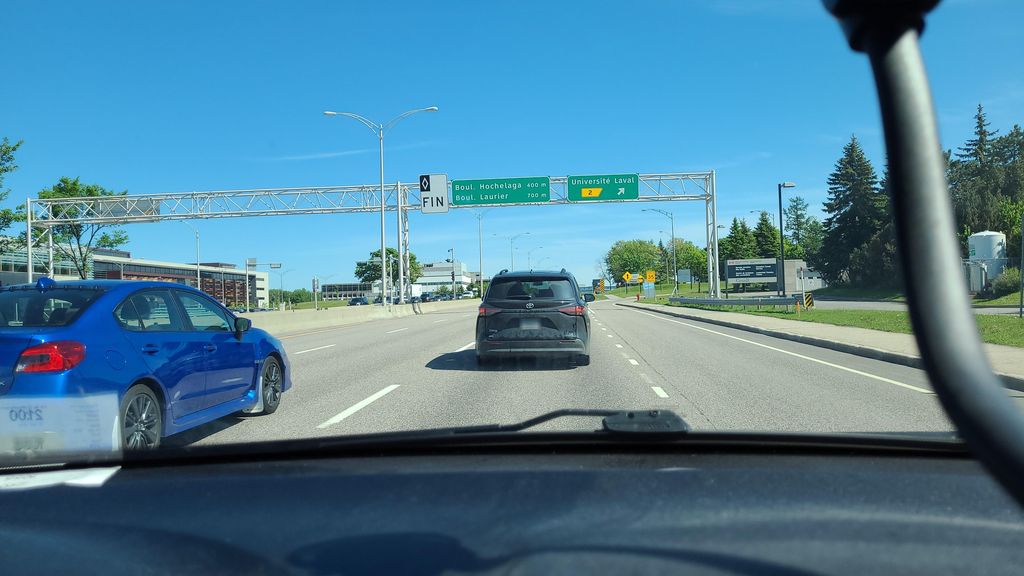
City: quebec_city